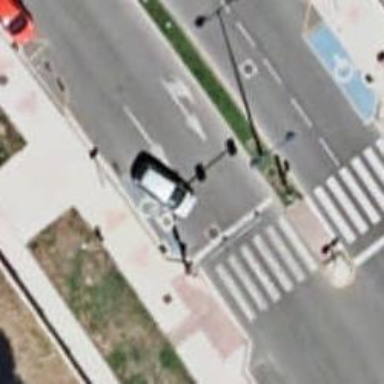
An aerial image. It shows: Road with traffic signals.